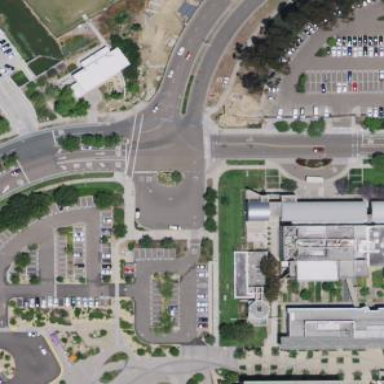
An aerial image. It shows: Hospital building.